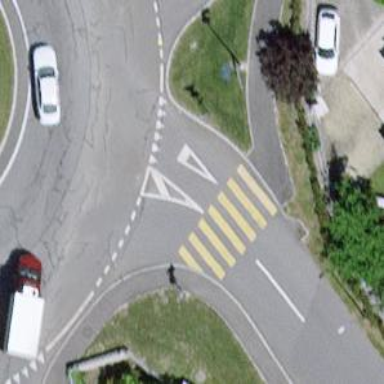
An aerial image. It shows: Zebra crossing on the road.